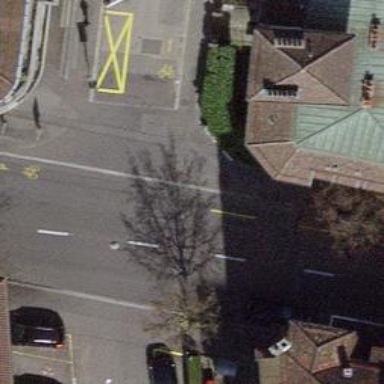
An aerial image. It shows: Residential road with asphalt surface and opposite cycleway.